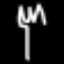
Label: fork